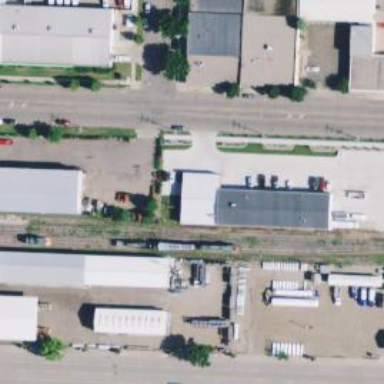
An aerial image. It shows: Railway siding for service.